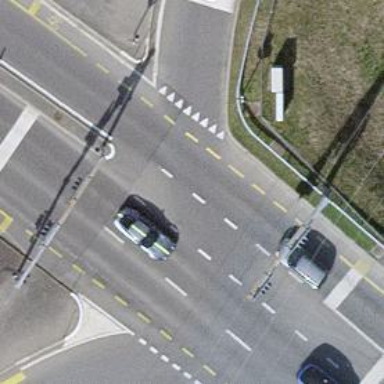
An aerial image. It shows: Secondary road with dedicated cycle lane.